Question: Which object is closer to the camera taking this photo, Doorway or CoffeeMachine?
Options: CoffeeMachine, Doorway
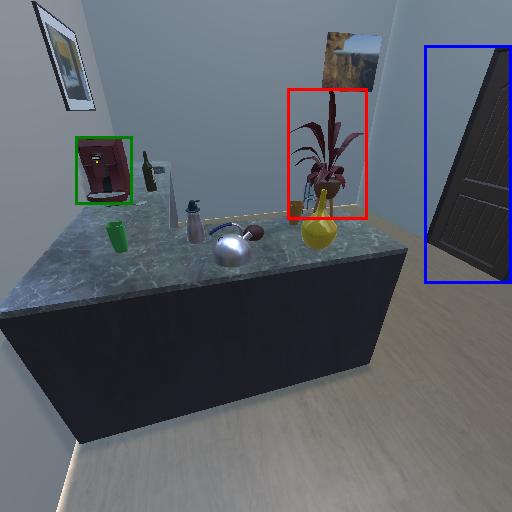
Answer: CoffeeMachine